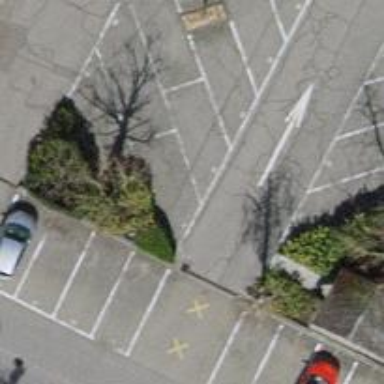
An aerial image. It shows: Car-sharing service available at this location.